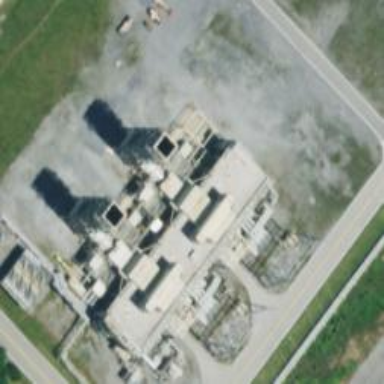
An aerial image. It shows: Gas turbine generator.